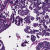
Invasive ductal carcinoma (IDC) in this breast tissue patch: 0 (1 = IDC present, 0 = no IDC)